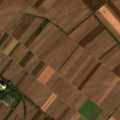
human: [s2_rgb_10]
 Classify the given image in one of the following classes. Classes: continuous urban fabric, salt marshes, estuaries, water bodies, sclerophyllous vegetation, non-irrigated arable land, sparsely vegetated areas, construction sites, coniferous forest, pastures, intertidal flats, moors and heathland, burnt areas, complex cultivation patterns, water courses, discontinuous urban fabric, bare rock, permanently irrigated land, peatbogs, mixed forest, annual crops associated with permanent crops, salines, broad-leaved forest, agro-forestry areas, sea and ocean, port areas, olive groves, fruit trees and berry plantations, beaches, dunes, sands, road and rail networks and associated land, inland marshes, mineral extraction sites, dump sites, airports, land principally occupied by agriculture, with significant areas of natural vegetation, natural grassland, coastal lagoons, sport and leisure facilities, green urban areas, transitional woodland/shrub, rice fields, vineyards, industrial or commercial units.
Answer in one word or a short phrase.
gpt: discontinuous urban fabric, non-irrigated arable land